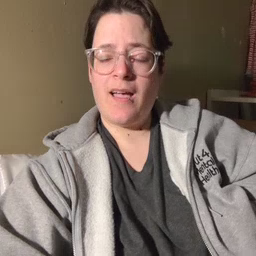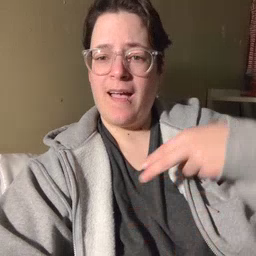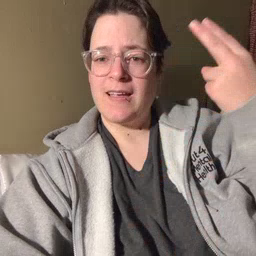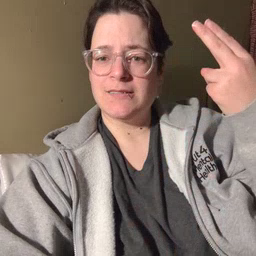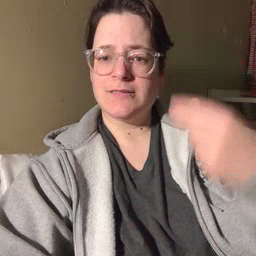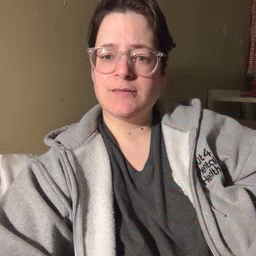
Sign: high